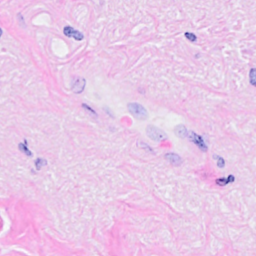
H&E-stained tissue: Breast